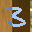
Label: 3